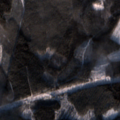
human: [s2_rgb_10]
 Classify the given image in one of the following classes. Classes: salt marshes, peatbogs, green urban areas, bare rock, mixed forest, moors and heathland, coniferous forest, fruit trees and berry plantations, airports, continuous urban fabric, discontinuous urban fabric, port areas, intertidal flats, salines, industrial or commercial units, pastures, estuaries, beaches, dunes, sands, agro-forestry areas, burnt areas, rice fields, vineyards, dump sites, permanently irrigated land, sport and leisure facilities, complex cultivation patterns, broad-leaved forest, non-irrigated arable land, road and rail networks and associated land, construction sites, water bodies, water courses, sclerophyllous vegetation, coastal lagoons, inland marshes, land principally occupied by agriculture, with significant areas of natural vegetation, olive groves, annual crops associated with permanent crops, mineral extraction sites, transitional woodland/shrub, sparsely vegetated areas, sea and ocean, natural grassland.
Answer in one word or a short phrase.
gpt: coniferous forest, mixed forest, transitional woodland/shrub